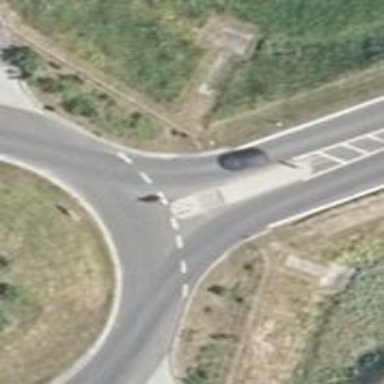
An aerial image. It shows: Secondary road with asphalt surface.